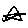
Label: star